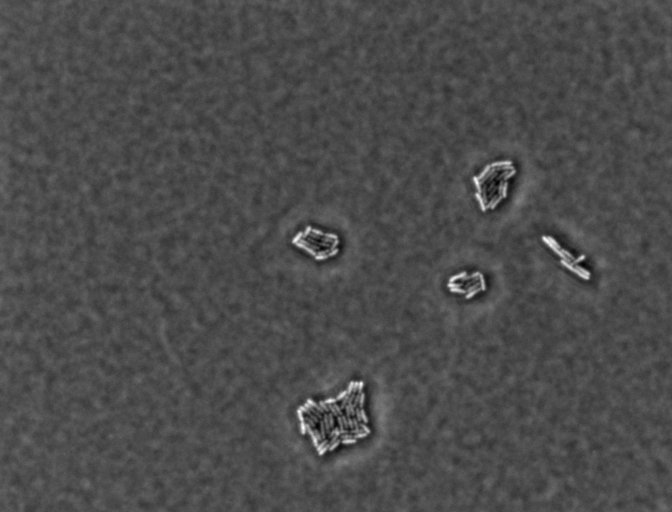
Salmonella enterica Enteritidis